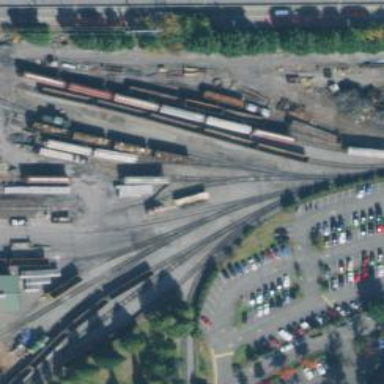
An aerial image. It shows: Railway yard in service.